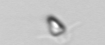
Label: Pyramimonas